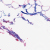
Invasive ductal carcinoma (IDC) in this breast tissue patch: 0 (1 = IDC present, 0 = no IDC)